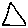
Label: triangle